Interaction volume radius: 5 \u00c5
Interaction volume height: 30 \u00c5
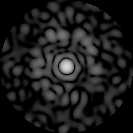
Disorder parameter: 0.8114